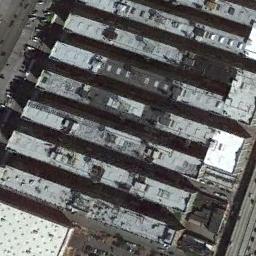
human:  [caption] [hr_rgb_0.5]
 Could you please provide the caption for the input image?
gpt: The industrial area has some neatly arranged white workshops .

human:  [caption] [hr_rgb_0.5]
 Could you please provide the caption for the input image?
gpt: Neatly planned factories and roads in an industrial area with green belts .

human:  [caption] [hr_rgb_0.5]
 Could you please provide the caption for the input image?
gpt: Numerous houses of different shapes are in the industrial area .

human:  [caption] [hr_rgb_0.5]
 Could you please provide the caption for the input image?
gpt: Buildings in industrial areas are spaced out .

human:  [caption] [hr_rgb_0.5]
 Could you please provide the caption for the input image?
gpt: There are some gray buildings arranged neatly on the industrial area .